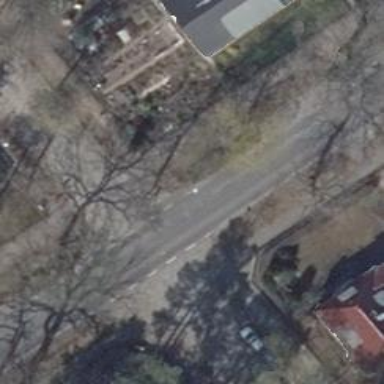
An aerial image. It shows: Unmarked crossing on footway.